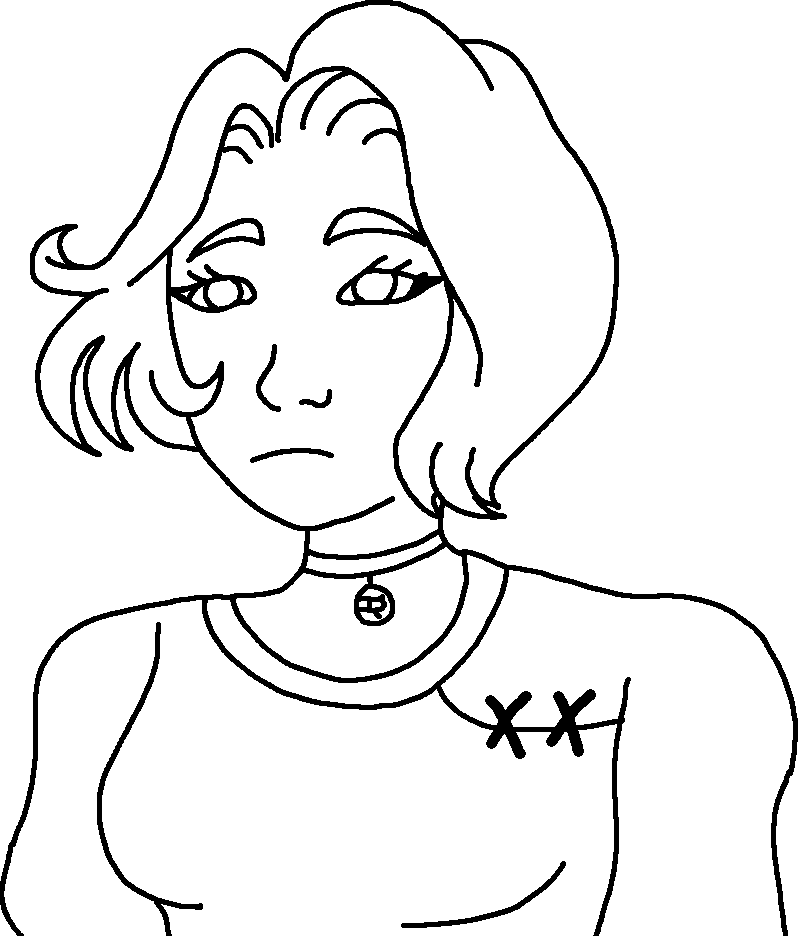
Label: 5_Doomer_Girl